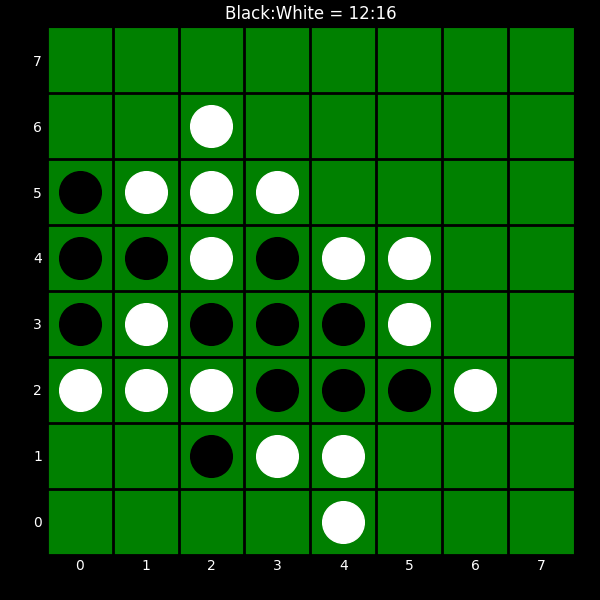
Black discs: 12
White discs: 16